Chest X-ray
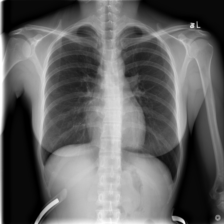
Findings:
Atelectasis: negative
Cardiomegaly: negative
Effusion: negative
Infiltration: negative
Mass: negative
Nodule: negative
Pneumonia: negative
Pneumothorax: negative
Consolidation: negative
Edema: negative
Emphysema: negative
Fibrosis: negative
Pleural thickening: negative
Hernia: negative